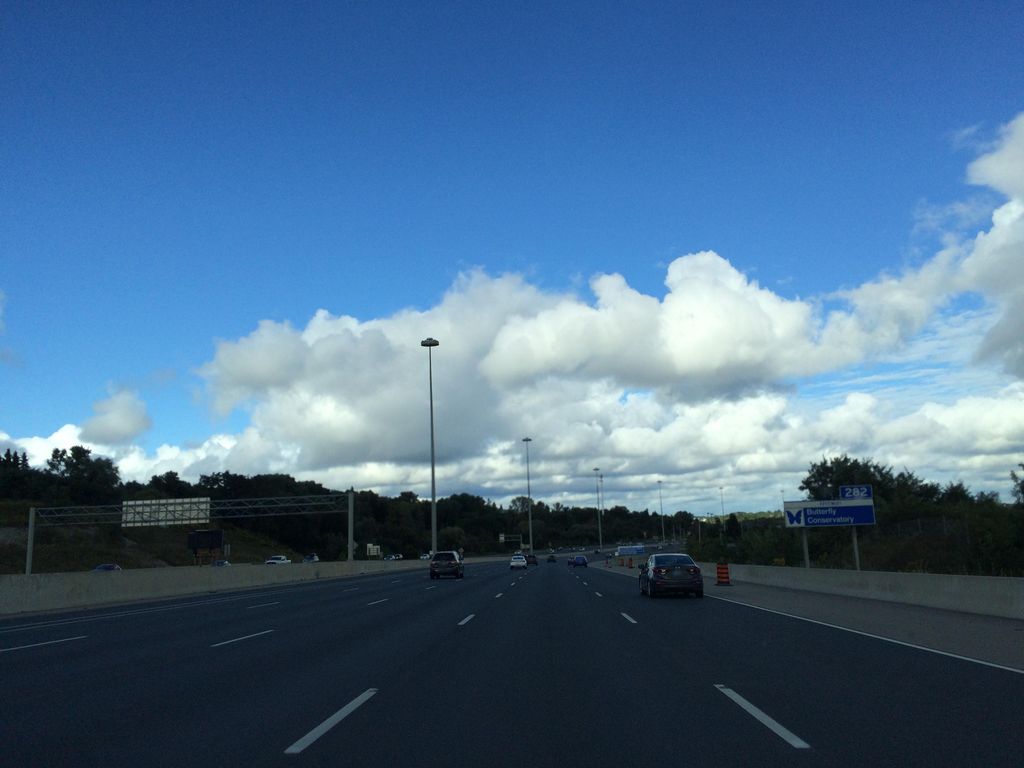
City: kitchener-waterloo